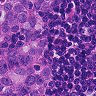
Metastatic tissue present: yes